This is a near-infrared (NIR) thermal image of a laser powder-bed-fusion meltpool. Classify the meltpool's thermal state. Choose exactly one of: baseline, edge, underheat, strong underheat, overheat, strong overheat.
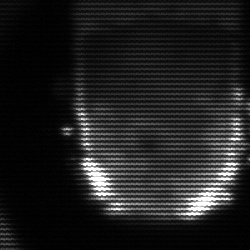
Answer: strong underheat